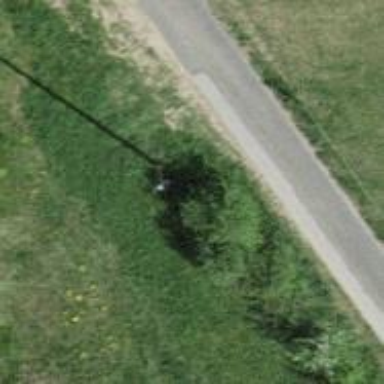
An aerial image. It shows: Pole with three cables attached.